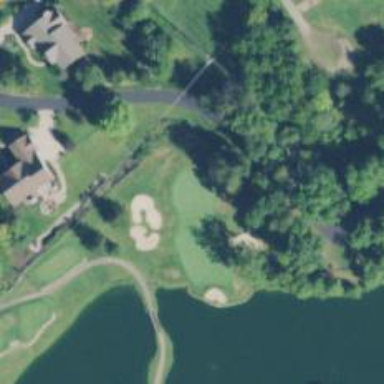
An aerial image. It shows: View of golf hole.